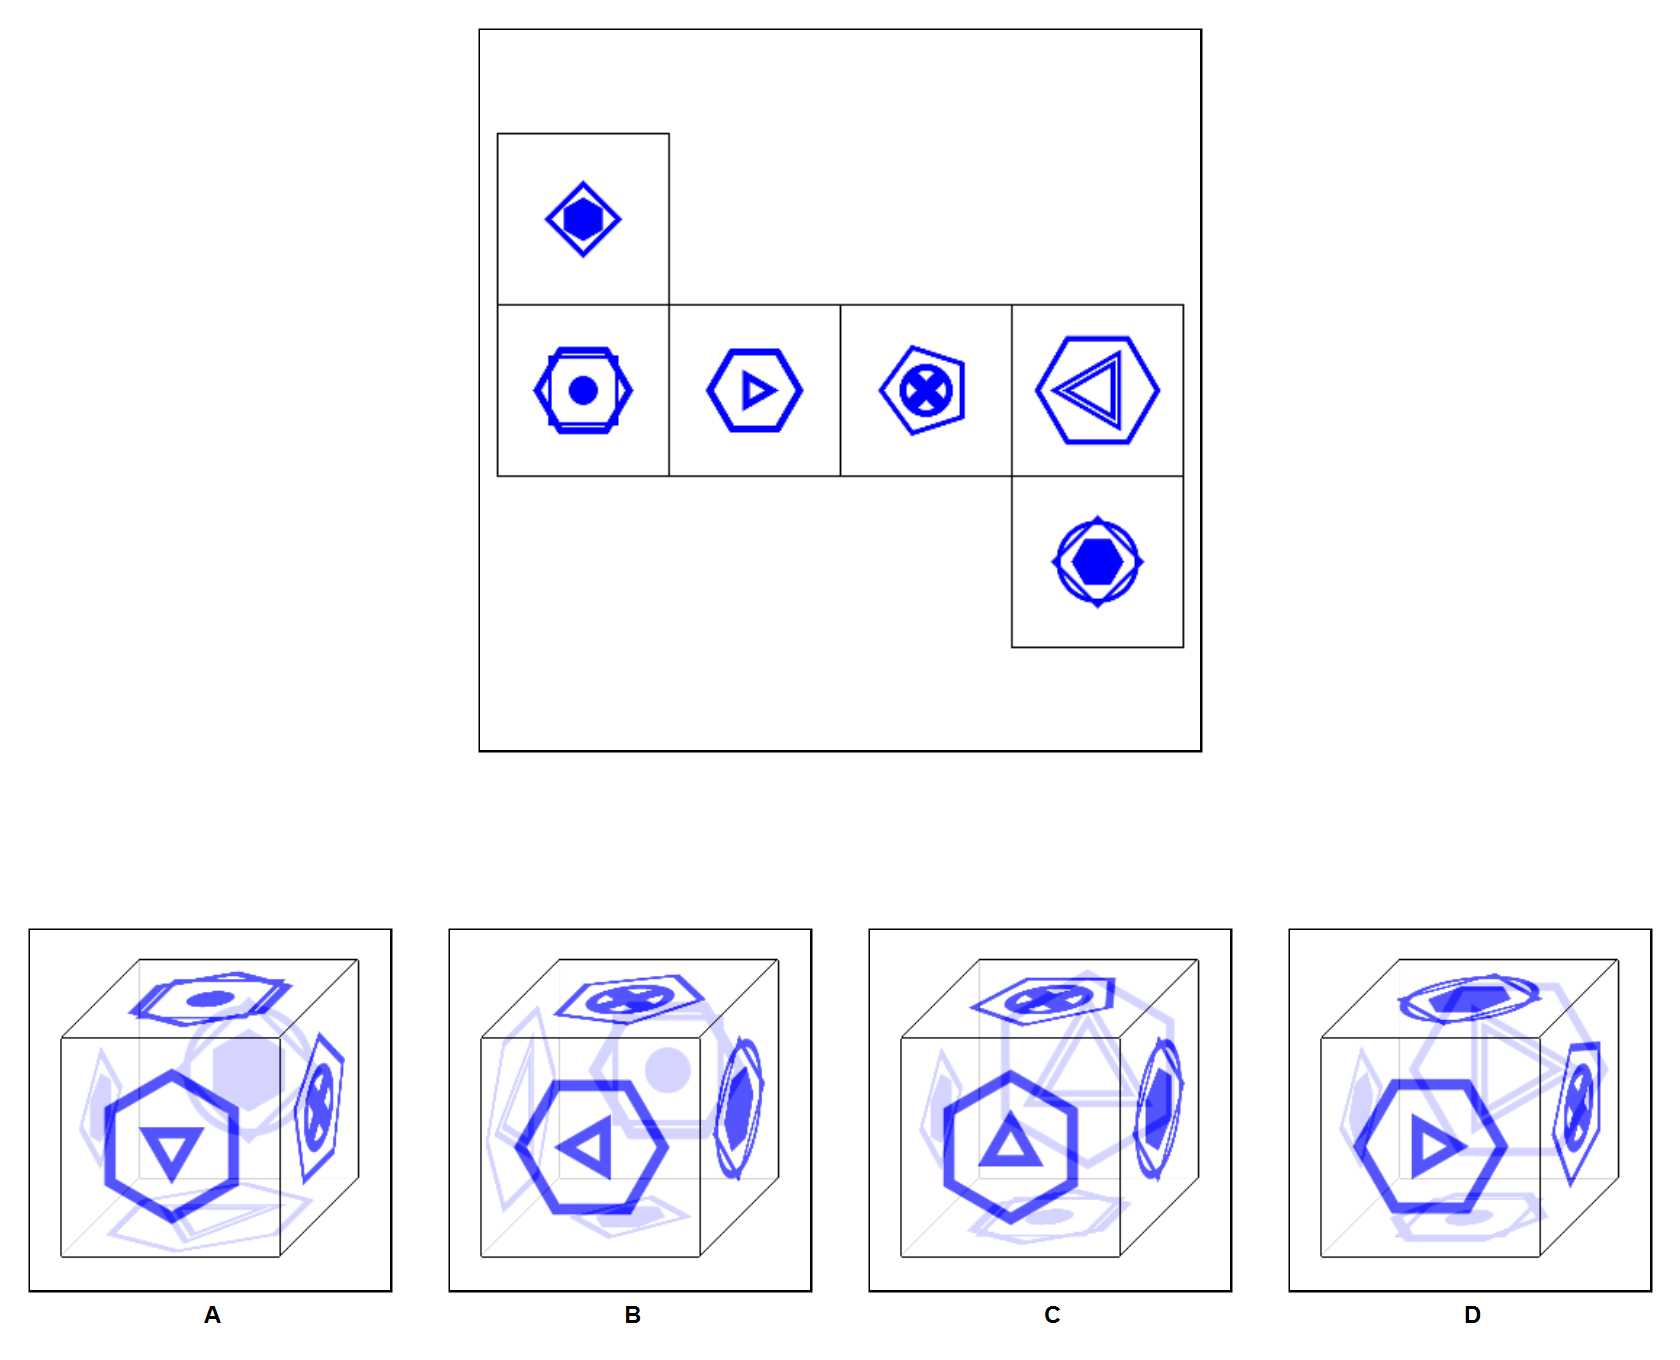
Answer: C